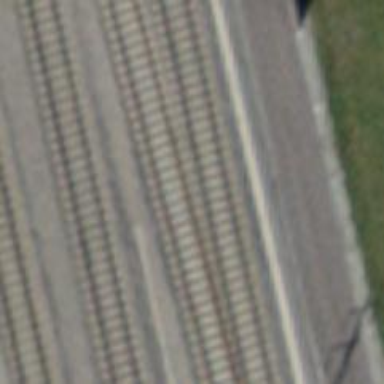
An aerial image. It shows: Single-track railway with electrified contact lines.